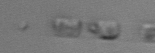
Label: Skeletonema